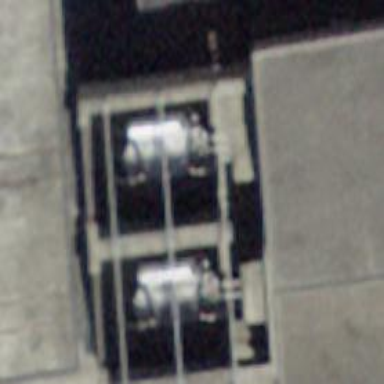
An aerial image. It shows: Transformer.